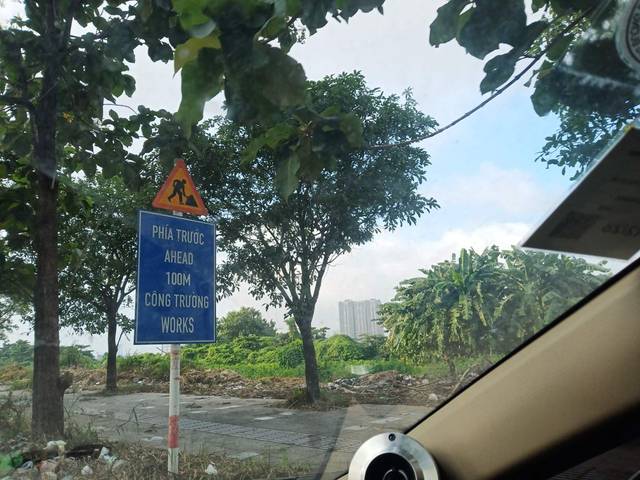
Region: Vietnam
Coordinates: 10.769, 106.711